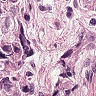
Metastatic tissue present: yes